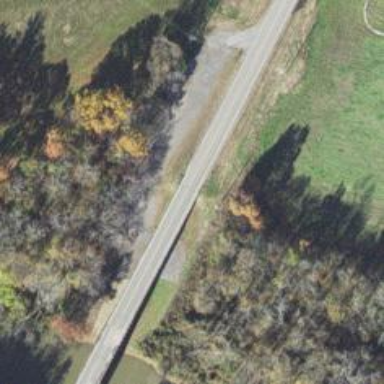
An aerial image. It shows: Secondary road featuring beam bridge.